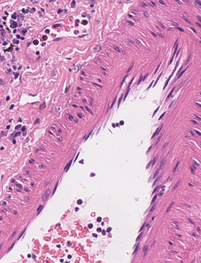
Tumor epithelial tissue: no
Tumor-associated stroma tissue: yes
Normal tissue: no